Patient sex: M
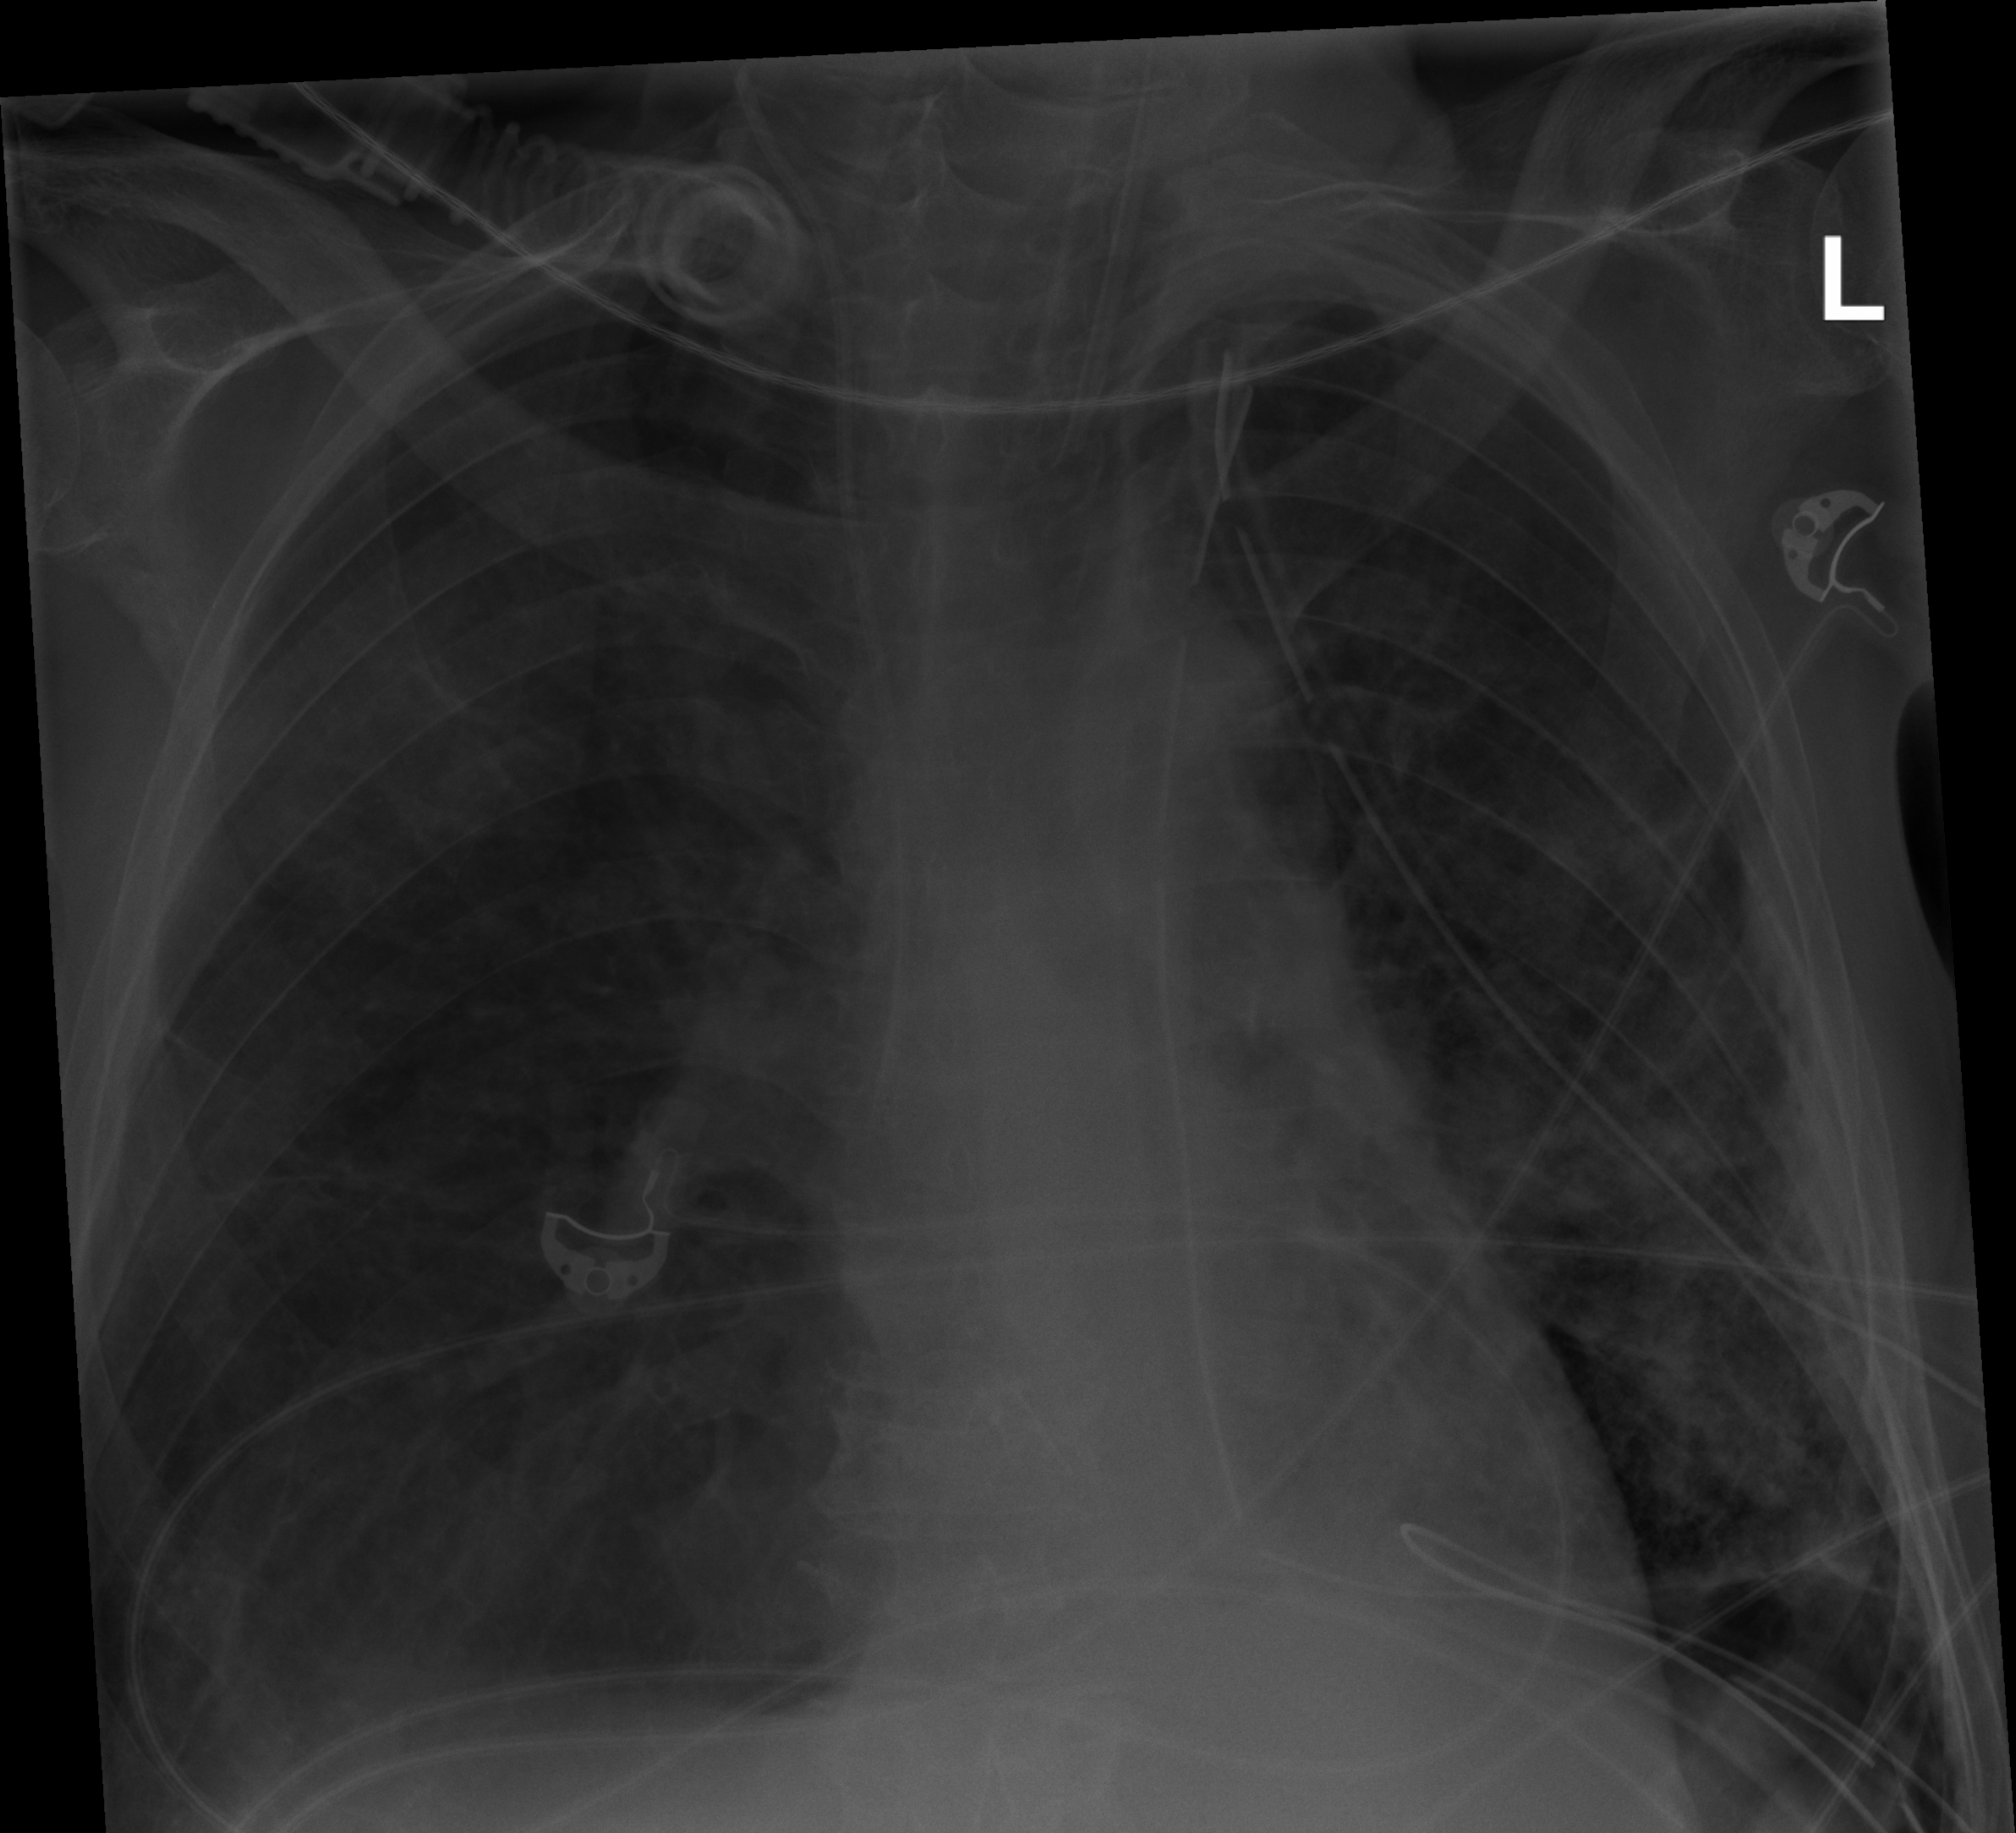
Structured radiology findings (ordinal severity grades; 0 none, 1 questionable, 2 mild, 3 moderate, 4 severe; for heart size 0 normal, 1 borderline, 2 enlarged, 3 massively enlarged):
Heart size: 0
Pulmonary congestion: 0
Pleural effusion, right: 0
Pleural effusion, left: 0
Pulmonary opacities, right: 0
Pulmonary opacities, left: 2
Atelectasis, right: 1
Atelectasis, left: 2